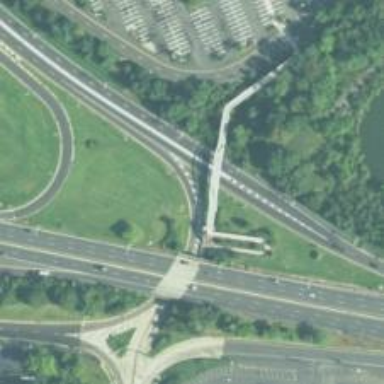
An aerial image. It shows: Trunk link highway.